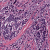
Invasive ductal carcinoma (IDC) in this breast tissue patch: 1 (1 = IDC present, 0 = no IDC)